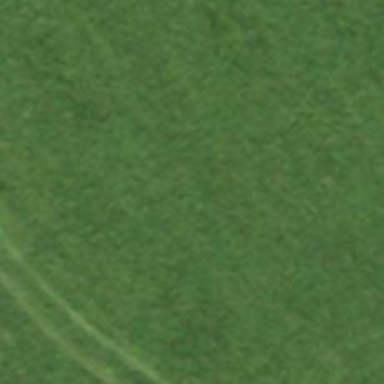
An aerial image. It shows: Grass path.